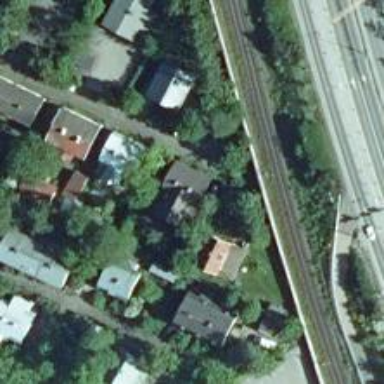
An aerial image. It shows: Residential road.